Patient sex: F
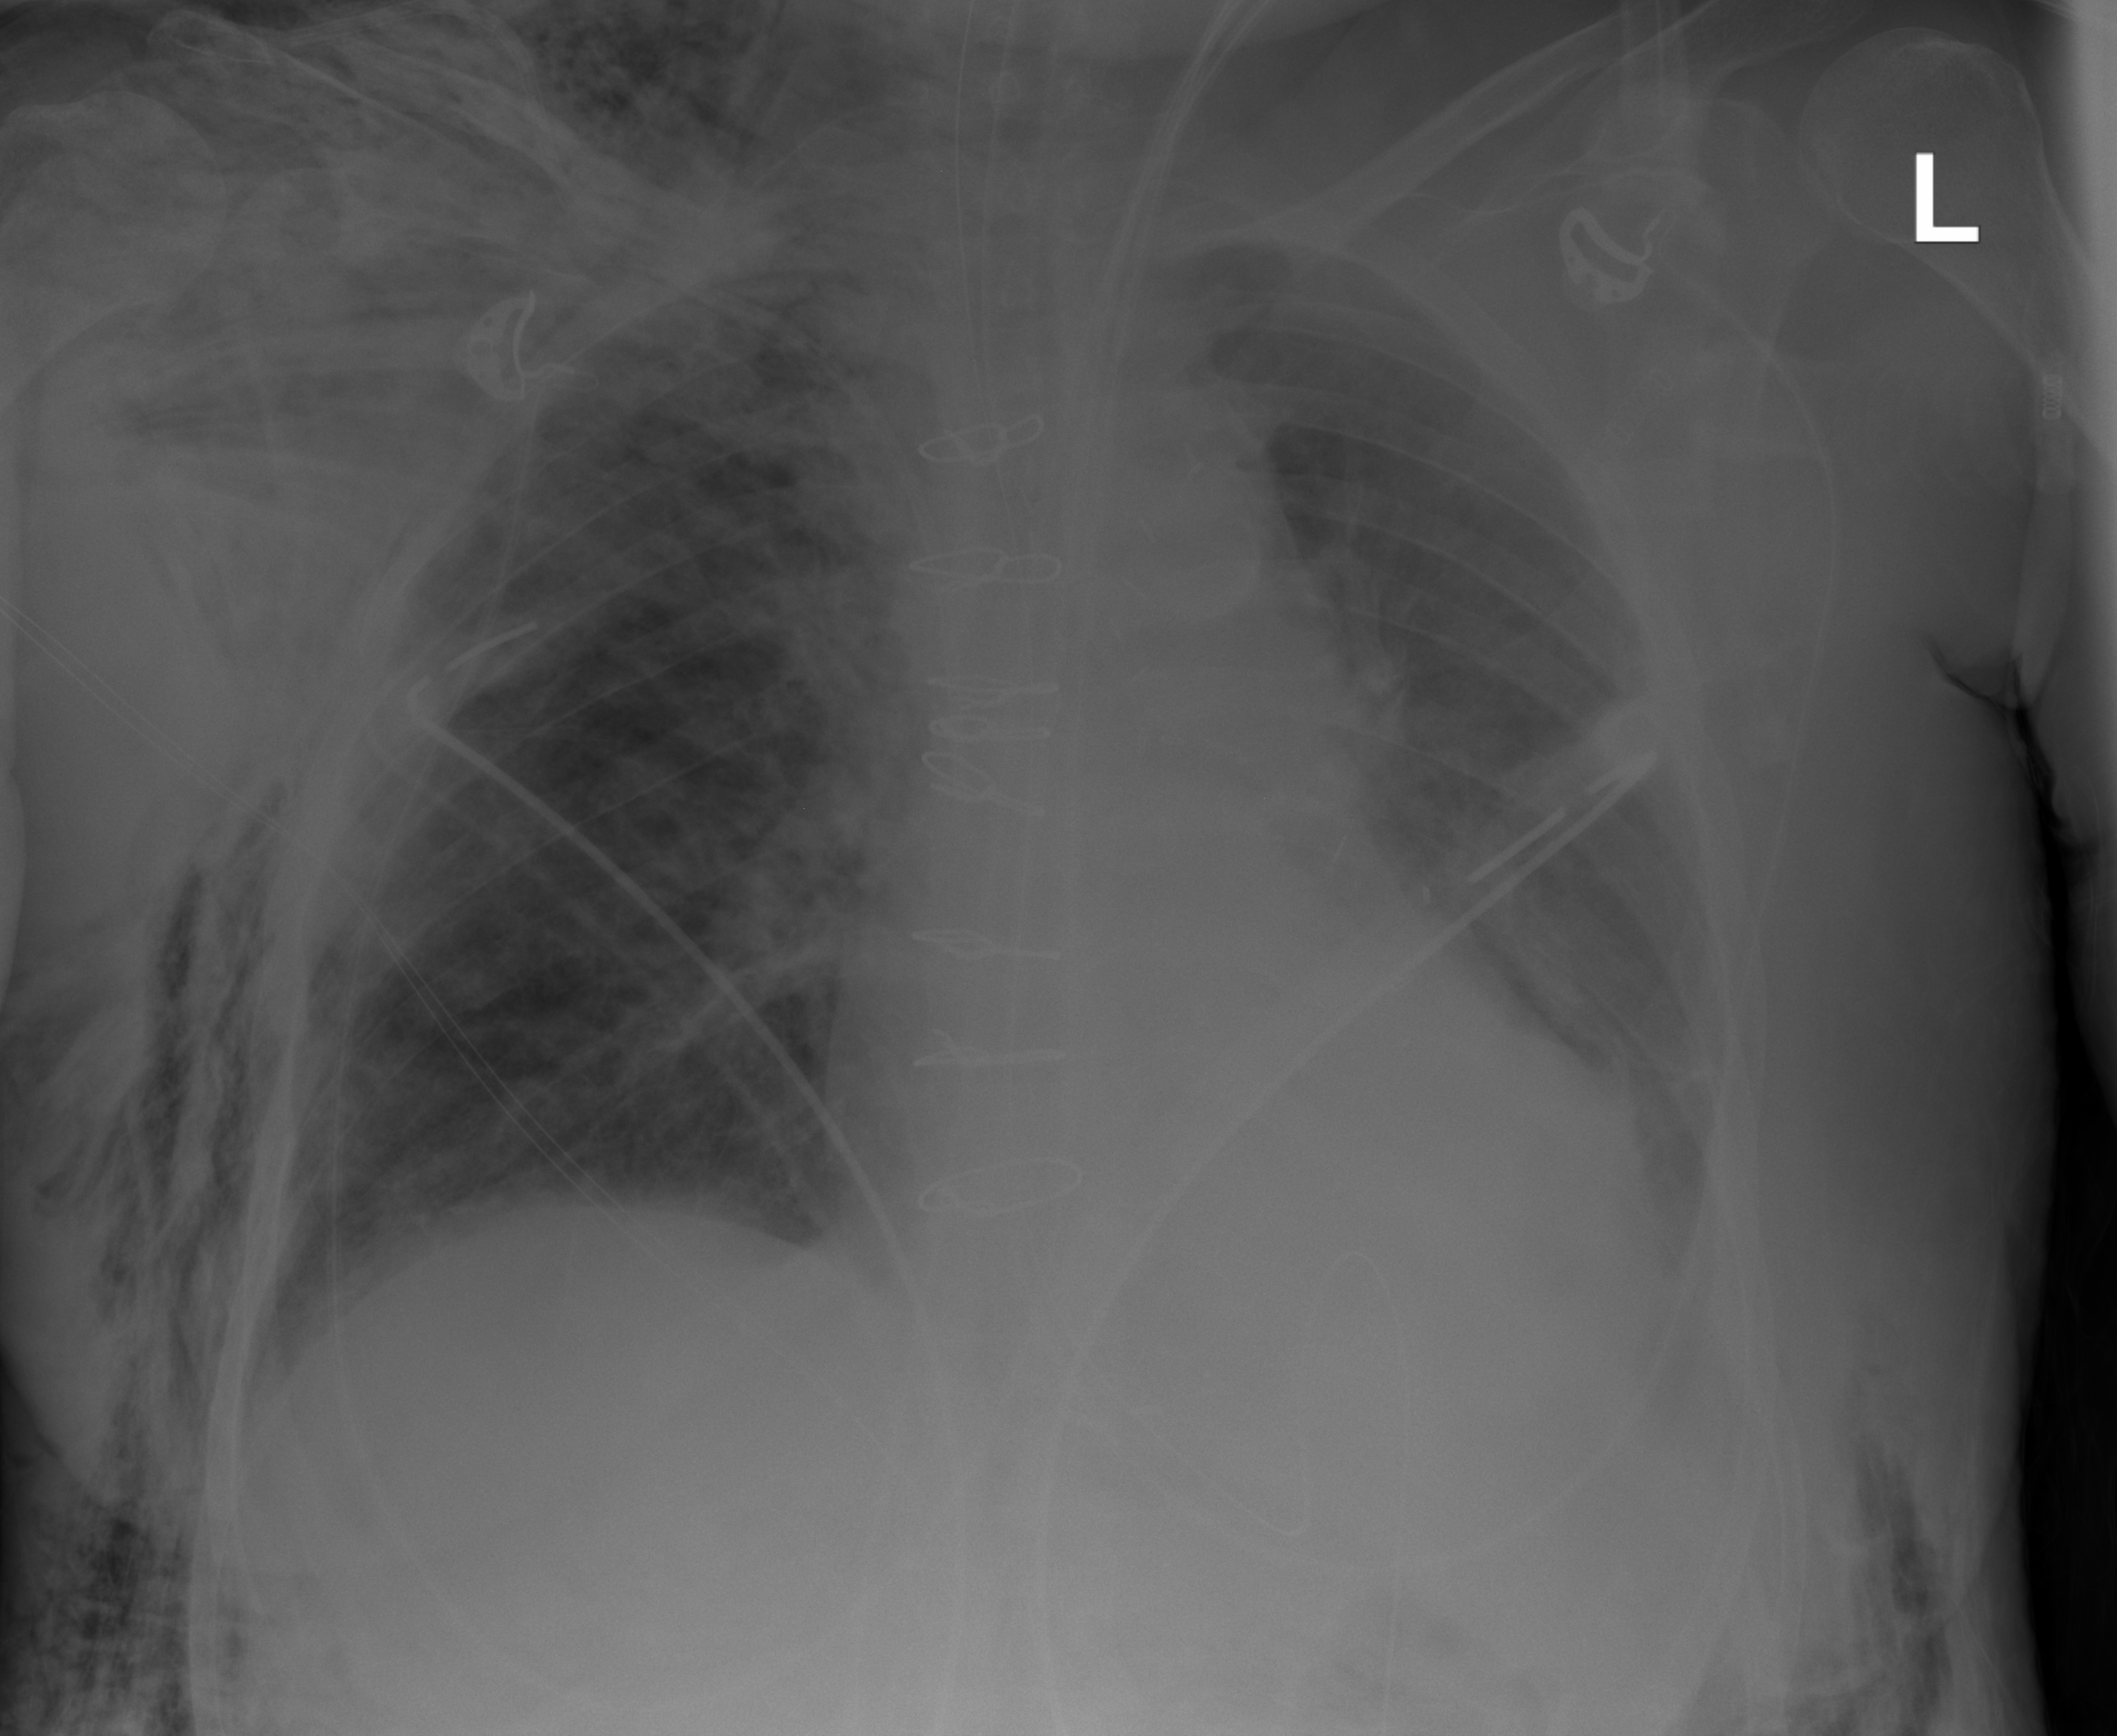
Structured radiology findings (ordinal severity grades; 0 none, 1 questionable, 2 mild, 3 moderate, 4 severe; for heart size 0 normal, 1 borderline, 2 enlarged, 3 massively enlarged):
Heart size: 1
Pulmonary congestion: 1
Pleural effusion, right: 0
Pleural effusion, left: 2
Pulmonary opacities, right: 0
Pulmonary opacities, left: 0
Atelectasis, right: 2
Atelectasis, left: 2